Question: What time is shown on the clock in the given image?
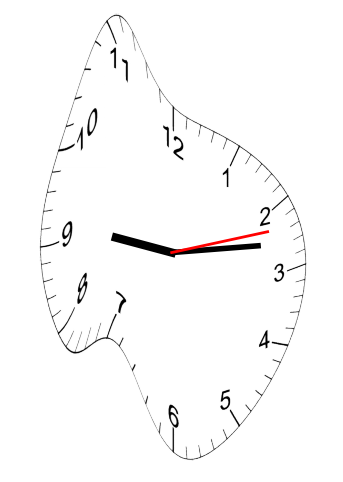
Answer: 09:13:12